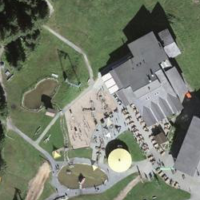
EUNIS habitat code: 44
Species observed at this site:
Parnassia palustris
Macroglossum stellatarum
Vaccinium myrtillus
Cirsium palustre